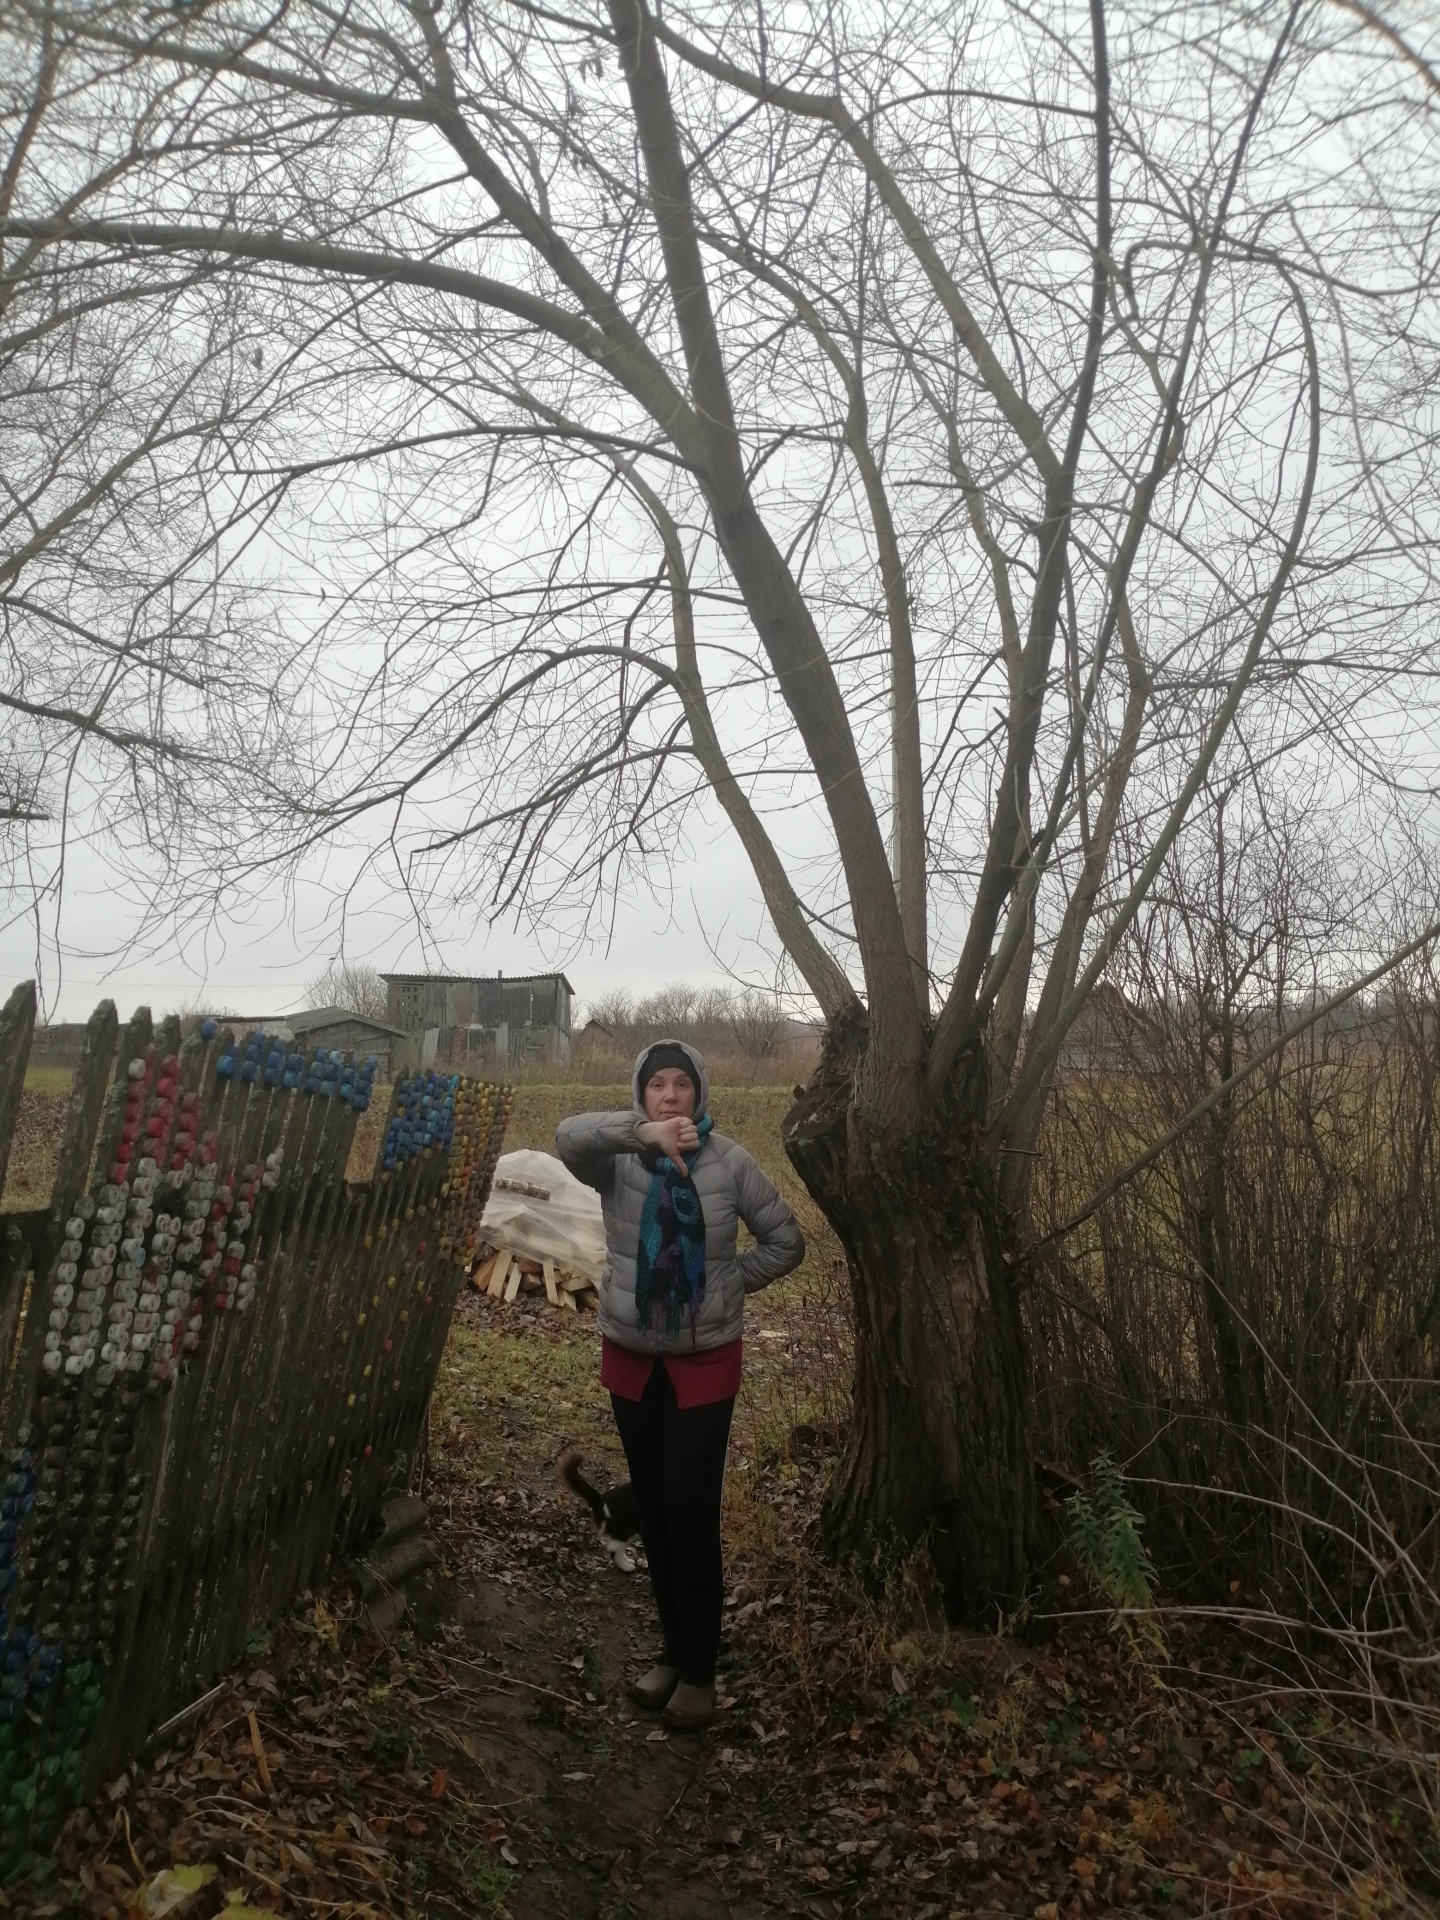
Label: clear